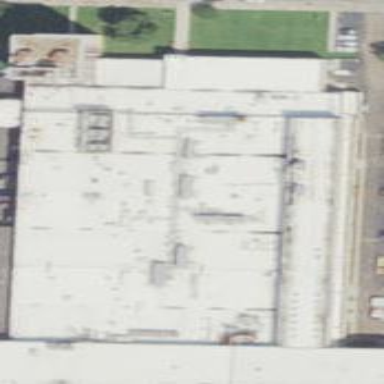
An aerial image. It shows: Industrial building.